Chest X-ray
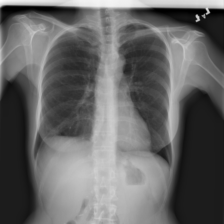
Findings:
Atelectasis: negative
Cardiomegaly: negative
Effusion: negative
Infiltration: negative
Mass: negative
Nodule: negative
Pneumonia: negative
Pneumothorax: positive
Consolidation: negative
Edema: negative
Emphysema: negative
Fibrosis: negative
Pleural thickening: negative
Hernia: negative